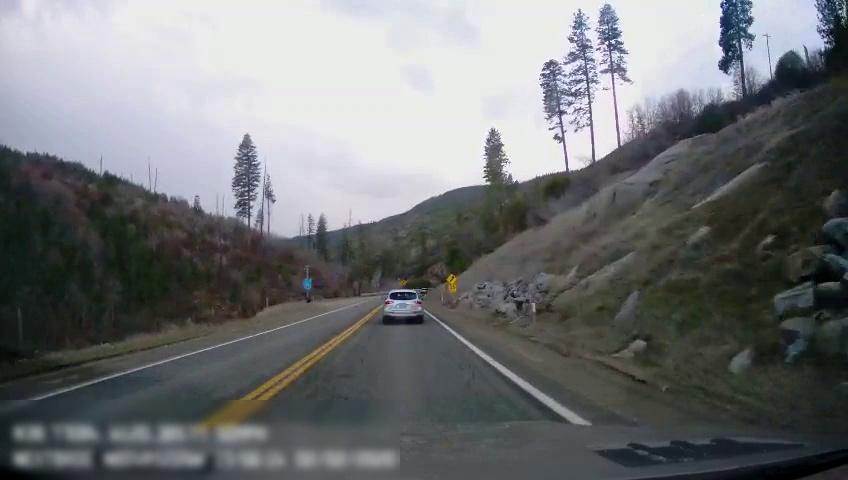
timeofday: Day
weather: Cloudy
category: Drivable Space
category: Vehicles | Car
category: Lanes | Current Lane
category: Lanes | Current Lane
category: Lanes | Opposite Lane
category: Traffic | Signs
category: Traffic | Signs